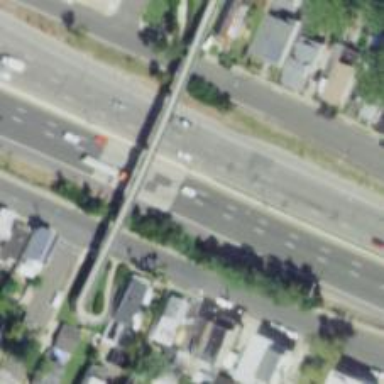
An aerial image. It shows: Urban freeway or expressway.